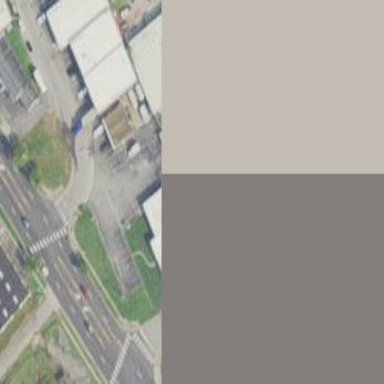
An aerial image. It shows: Commercial building.